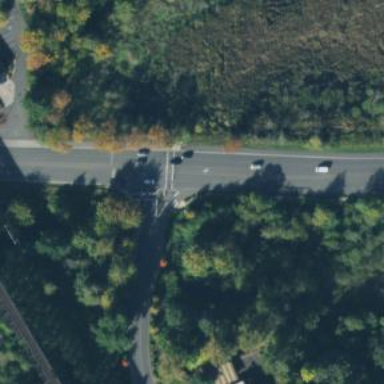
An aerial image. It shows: Secondary road.